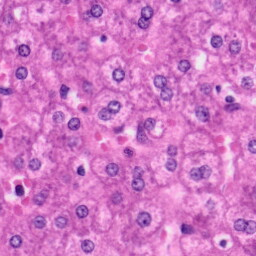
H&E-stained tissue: Liver